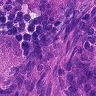
Metastatic tissue present: yes